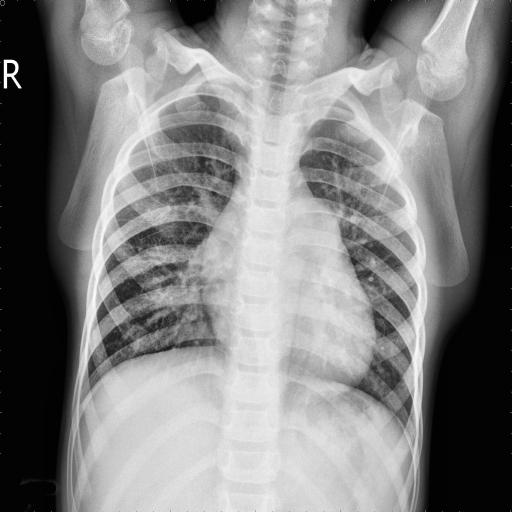
Finding: NORMAL